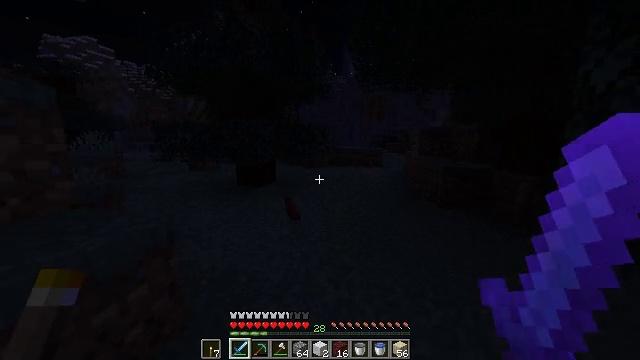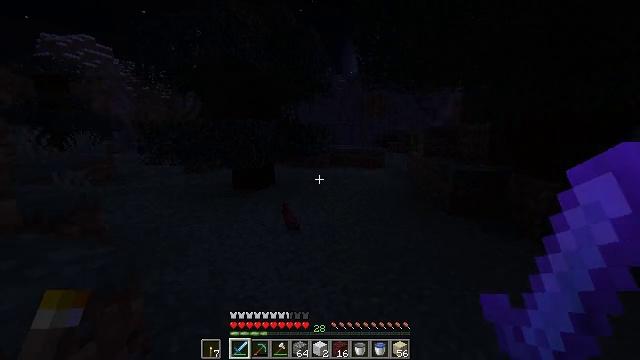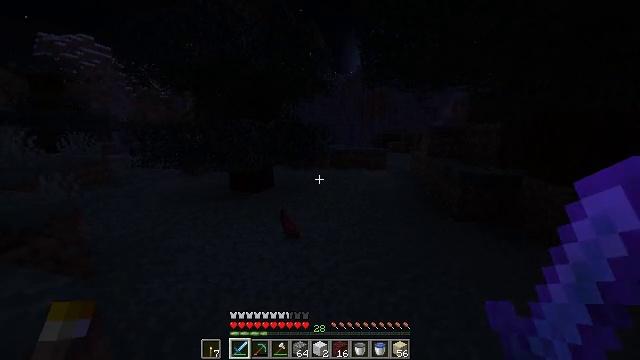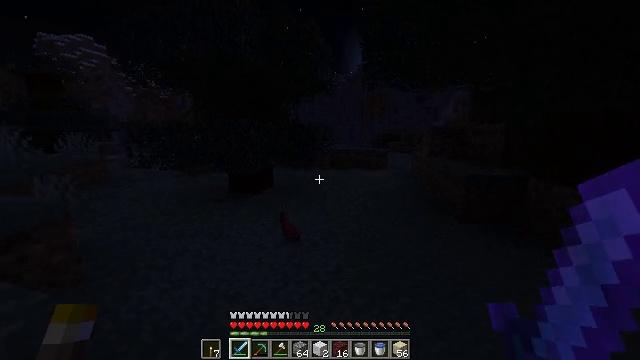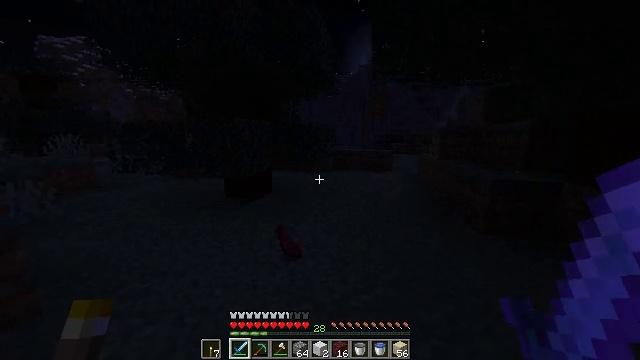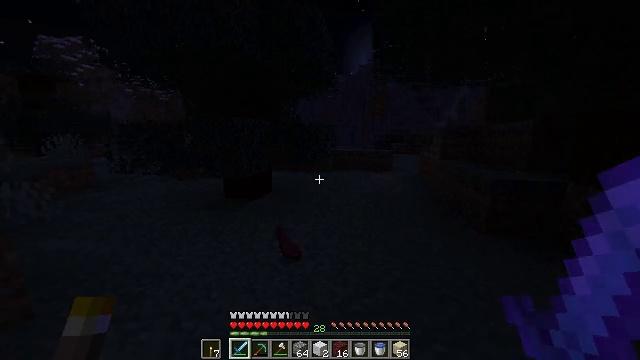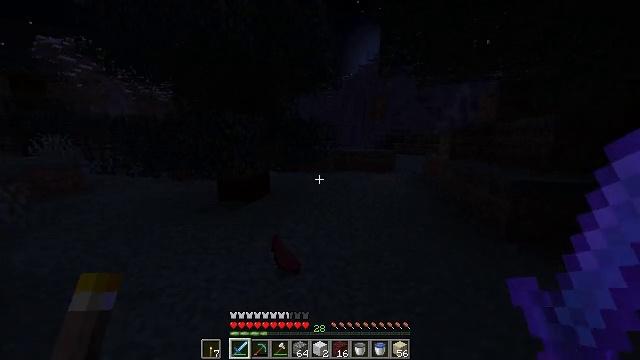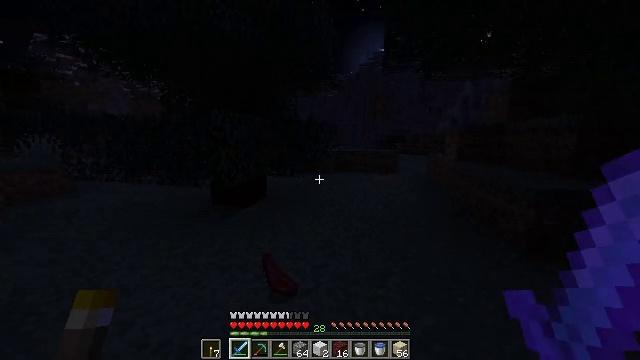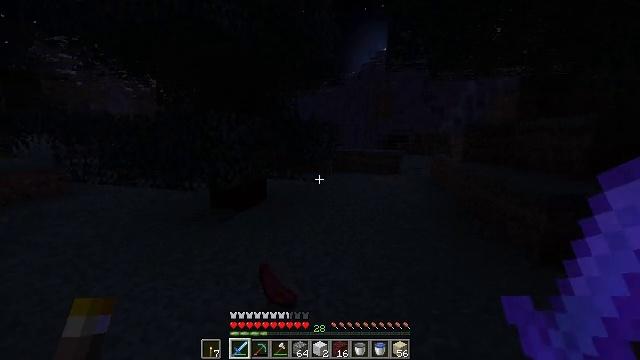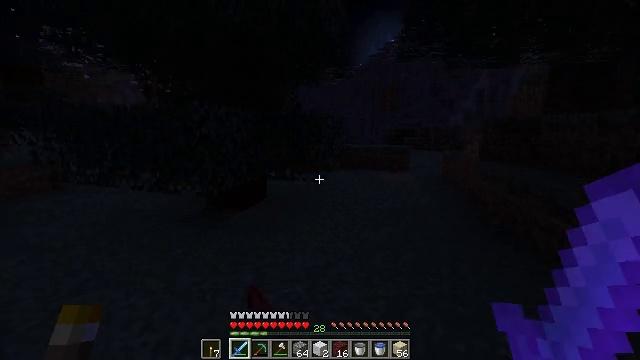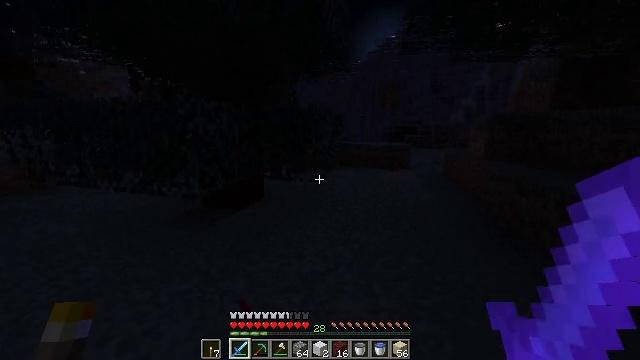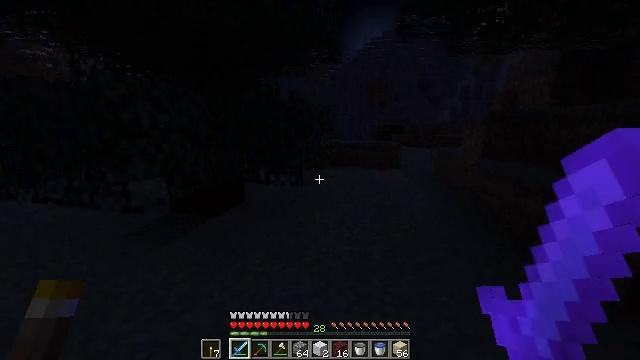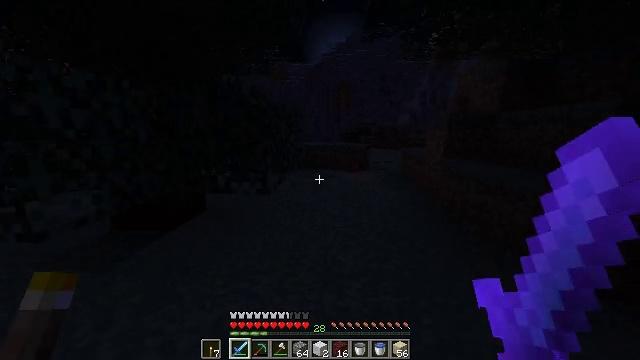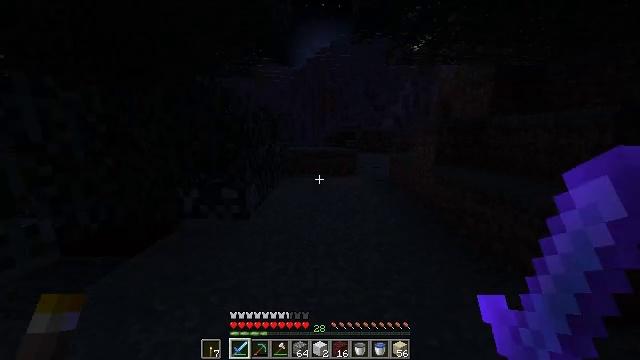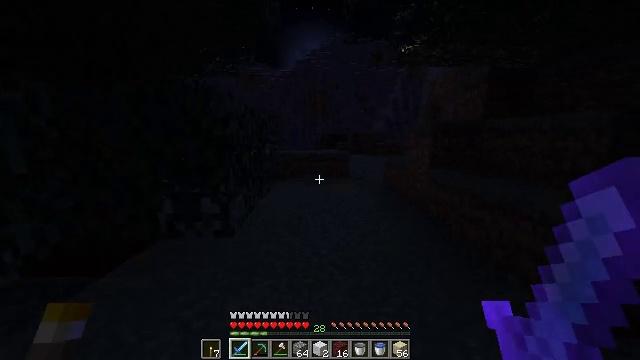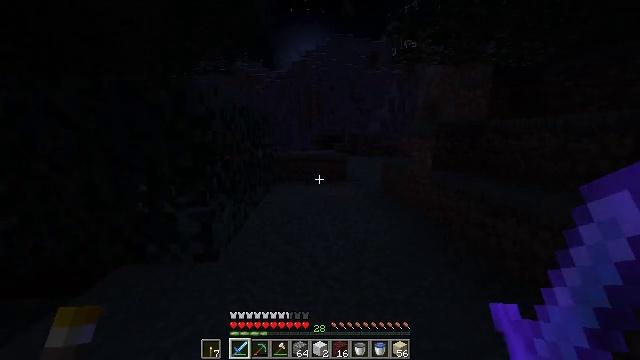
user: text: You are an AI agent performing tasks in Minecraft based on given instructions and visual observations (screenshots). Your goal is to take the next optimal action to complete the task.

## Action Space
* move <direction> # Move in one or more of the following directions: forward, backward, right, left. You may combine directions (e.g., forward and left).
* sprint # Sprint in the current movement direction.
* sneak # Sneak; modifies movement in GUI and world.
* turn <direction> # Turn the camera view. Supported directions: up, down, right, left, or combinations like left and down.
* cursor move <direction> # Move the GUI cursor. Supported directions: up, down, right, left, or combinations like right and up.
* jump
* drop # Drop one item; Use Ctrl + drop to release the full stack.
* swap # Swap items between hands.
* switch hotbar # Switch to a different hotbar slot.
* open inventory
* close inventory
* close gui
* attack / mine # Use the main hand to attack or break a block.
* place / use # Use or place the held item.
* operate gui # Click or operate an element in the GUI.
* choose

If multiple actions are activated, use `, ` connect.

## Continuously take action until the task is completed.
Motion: motion action
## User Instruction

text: Remove a mutton from the inventory.
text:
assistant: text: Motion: move forward, sprint
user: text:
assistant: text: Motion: move forward, sprint
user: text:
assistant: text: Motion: move forward, sprint
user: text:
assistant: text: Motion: move forward, sprint
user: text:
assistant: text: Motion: move forward, sprint
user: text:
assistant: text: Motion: move forward, sprint
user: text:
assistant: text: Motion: move forward, sprint
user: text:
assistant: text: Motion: move forward, sprint
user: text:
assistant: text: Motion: move forward, sprint, turn left and down
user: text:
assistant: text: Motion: move forward, sprint
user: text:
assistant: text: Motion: move forward, sprint, turn right
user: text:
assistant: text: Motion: move forward, sprint, turn right
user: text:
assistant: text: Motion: move forward, sprint, turn right and up
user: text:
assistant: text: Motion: move forward, sprint, turn right
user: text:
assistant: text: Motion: move forward, sprint, turn right
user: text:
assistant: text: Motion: move forward, sprint
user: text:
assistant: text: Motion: move forward, sprint
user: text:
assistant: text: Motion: move forward, sprint
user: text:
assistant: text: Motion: move forward, sprint
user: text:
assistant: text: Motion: move forward, sprint
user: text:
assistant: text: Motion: move forward, sprint
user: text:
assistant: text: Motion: move forward, sprint
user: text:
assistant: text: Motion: move forward, sprint
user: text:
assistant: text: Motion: move forward, sprint, close inventory
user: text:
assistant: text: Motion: move forward, sprint, close inventory
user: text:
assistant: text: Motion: sprint, turn right, close inventory
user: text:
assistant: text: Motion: turn right
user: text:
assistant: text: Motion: turn right
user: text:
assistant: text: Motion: turn right
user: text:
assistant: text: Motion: no_op